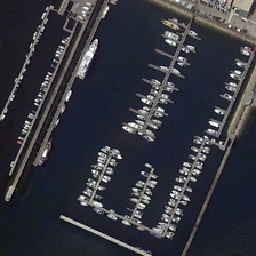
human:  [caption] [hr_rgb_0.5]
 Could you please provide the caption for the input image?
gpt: A white house was built next to the harbor.

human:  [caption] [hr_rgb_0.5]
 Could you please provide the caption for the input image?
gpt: a white house was built next to the harbour.

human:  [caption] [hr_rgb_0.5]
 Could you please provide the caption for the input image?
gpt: A white house was built by the harbor.

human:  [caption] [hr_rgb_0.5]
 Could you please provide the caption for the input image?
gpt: The White House is built near the wharf.

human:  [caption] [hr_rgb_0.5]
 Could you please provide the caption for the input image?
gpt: A White House was built next to the harbor.